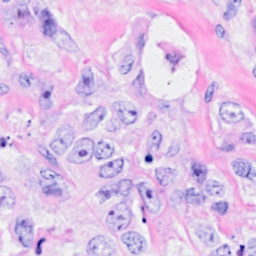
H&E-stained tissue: Breast